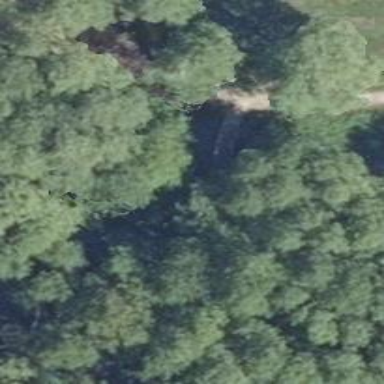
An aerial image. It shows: Footway on bridge.